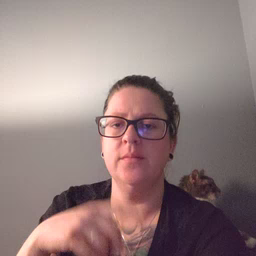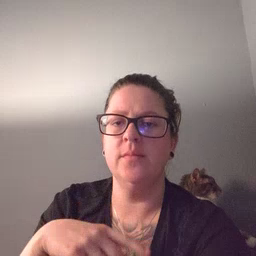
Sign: cat